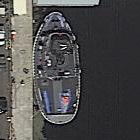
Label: civil